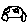
Label: car